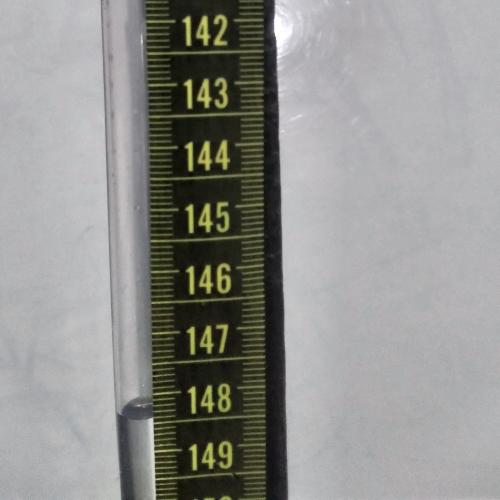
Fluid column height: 148.4 cm